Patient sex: F
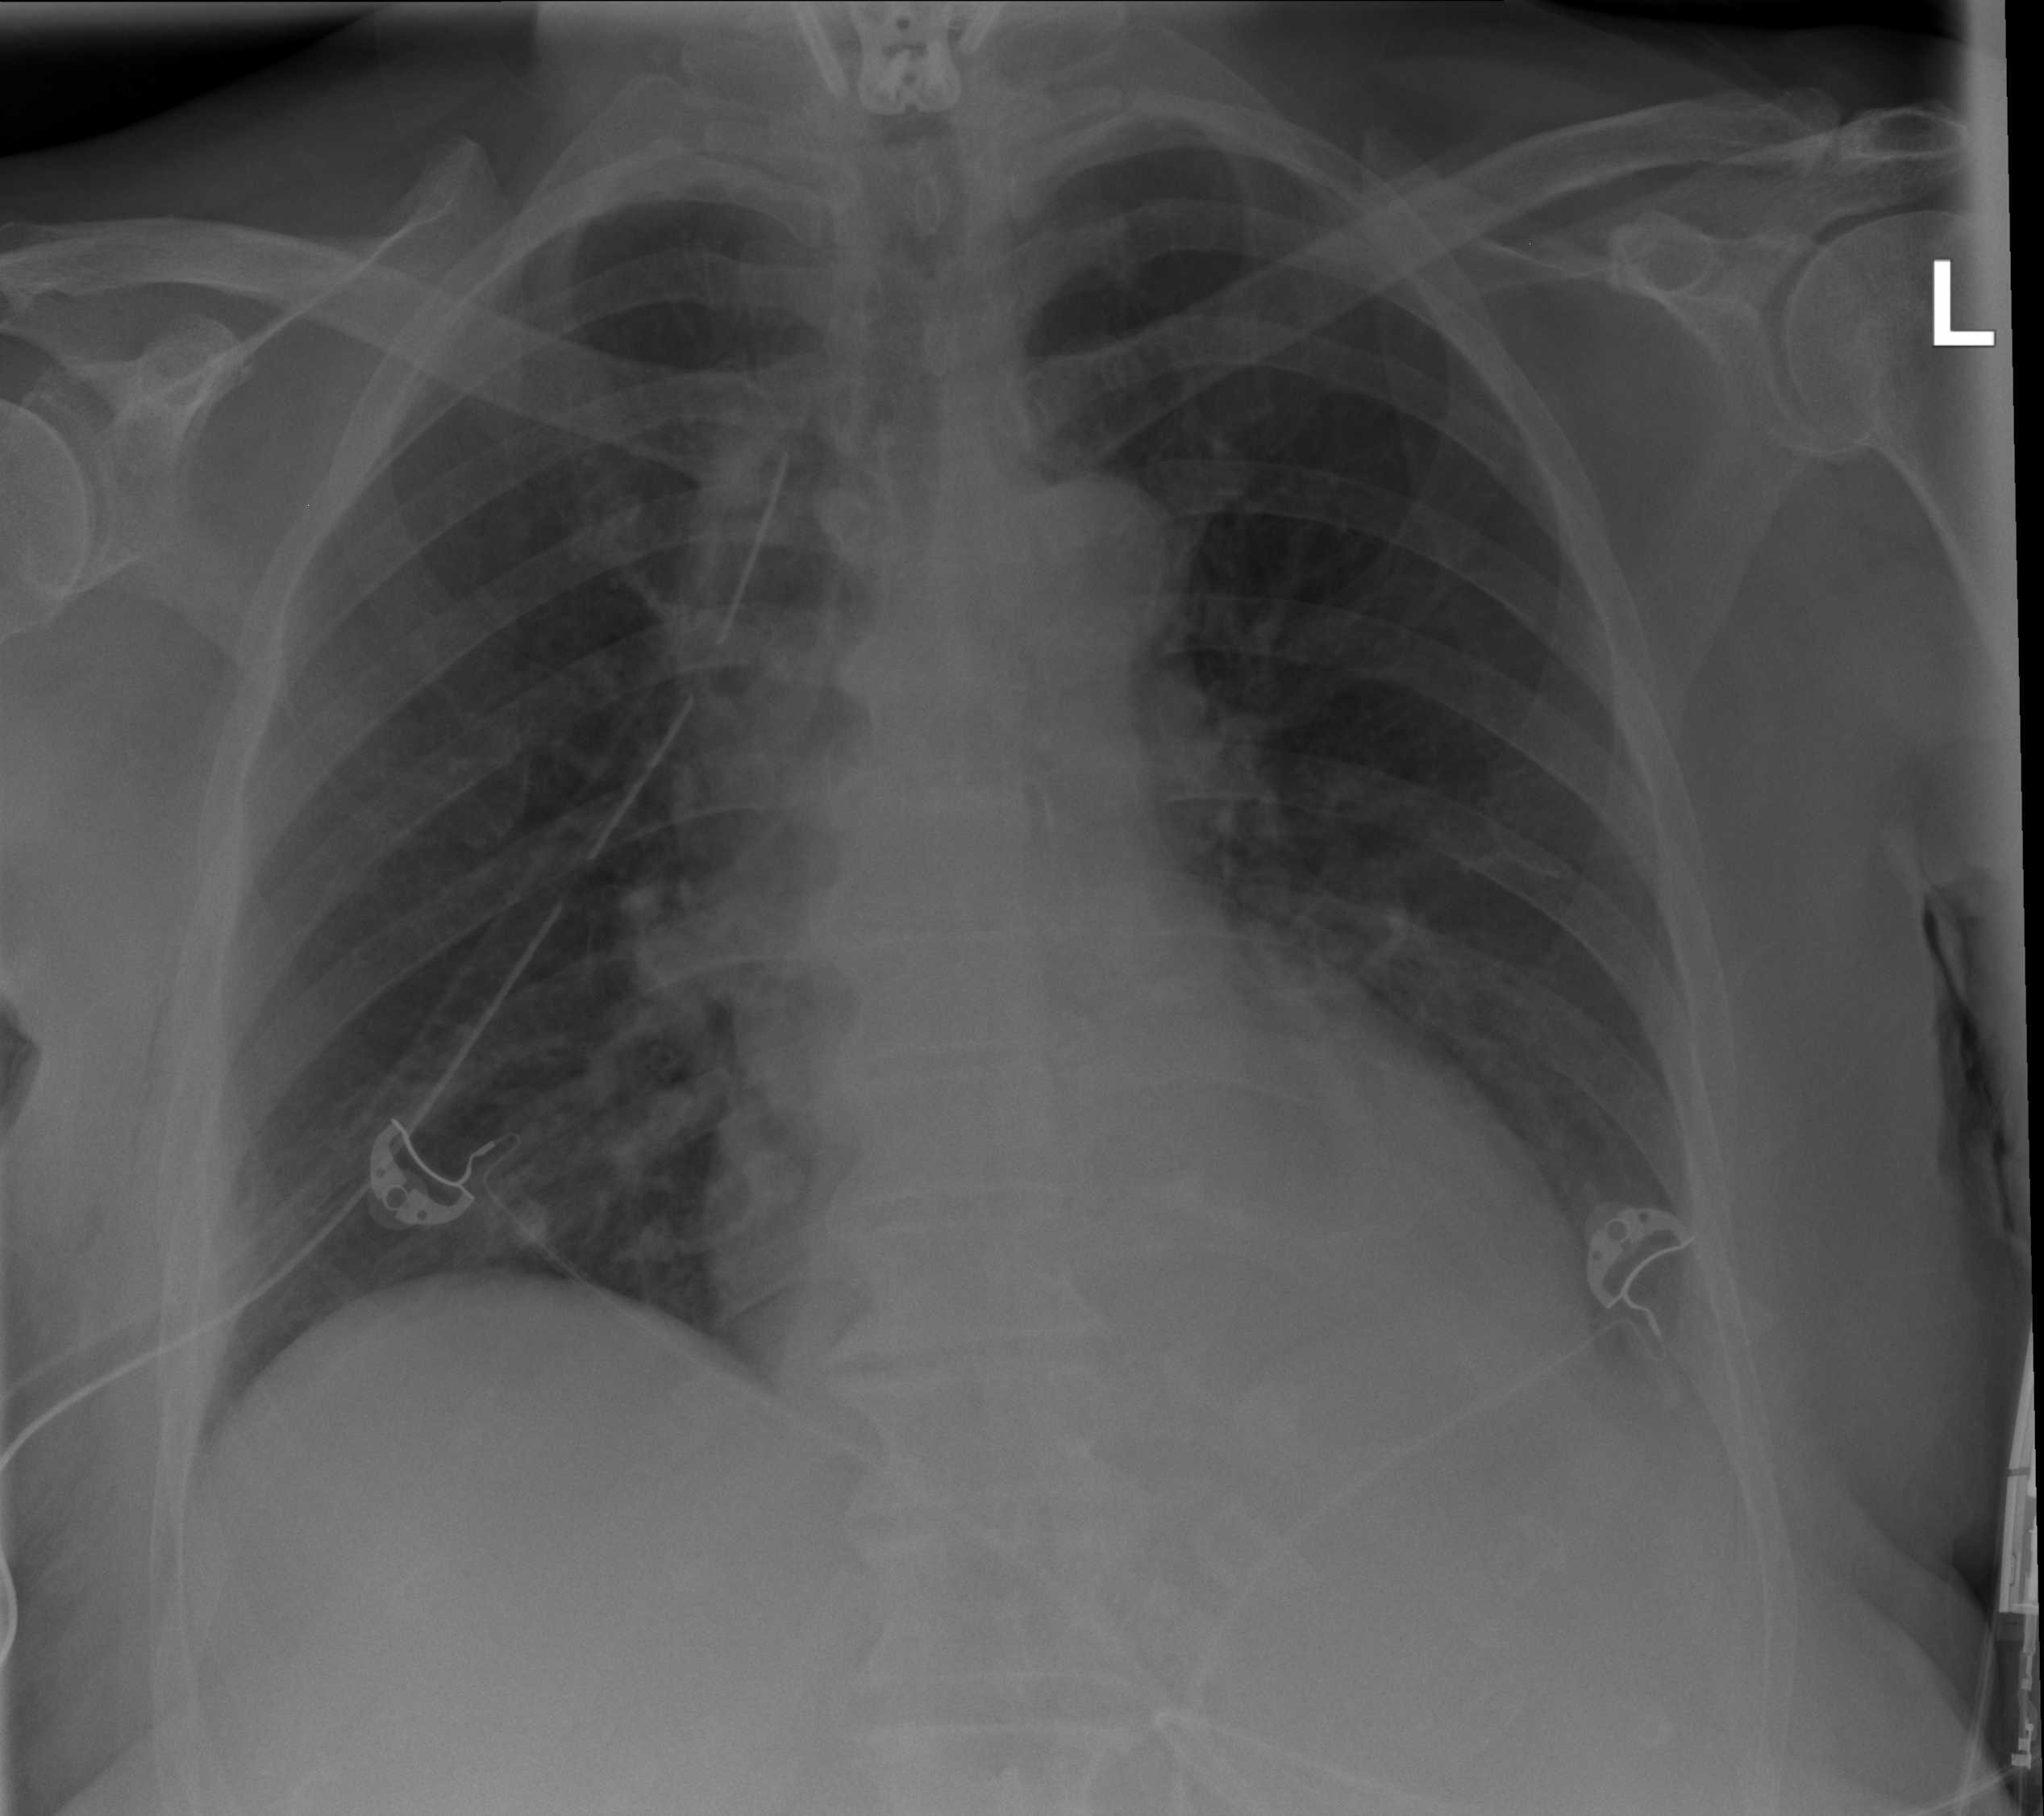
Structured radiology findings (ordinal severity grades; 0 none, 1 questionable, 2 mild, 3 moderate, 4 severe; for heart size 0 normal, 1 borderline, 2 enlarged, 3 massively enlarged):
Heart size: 1
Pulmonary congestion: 0
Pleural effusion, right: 0
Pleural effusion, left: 2
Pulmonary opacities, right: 0
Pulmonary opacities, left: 0
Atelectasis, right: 2
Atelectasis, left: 2